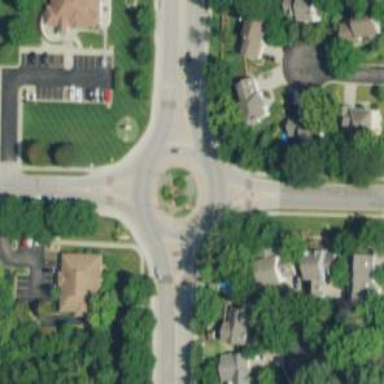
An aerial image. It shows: Secondary road leading to roundabout.